Question: I am trying to get this sample code running with iOS 7.0 but I am running into some warnings because of deprecated code. The sample code provided <URL> is the solution I found which does make sense to me but I am having trouble implementing in the sample code so it will run inside the iOS simulator.
'''
AVAudioSession* session = [AVAudioSession sharedInstance];
session.delegate = self;// <-------- DEPRECATED IN IOS 6.0
'''
To silence the warning change those 2 lines to this:
'''
[[AVAudioSession sharedInstance] setActive:YES error:nil];
'''
Someone else suggested
'''
[AVAudioSession sharedInstance];
[[NSNotificationCenter defaultCenter] addObserver:self selector:@selector(interruption:) name:AVAudioSessionInterruptionNotification object:nil];
'''
The above solution is a quick fix but I want to get the program running correctly
But all this makes me wonder how do I say function call 'setPreferredHardwareSampleRate' into something that is not deprecated
'''
[mySession setPreferredHardwareSampleRate: graphSampleRate
error: &audioSessionError];
'''

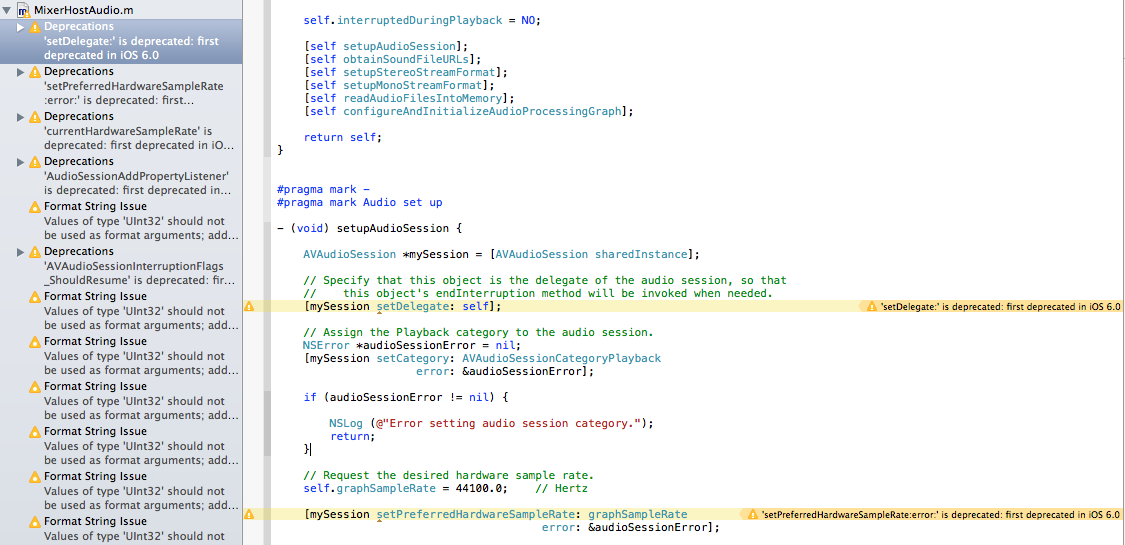
Answer: Generally, when a method is deprecated, the headers/documentation are updated with suggestions about what to do instead. Looks like <URL> as an alternative.